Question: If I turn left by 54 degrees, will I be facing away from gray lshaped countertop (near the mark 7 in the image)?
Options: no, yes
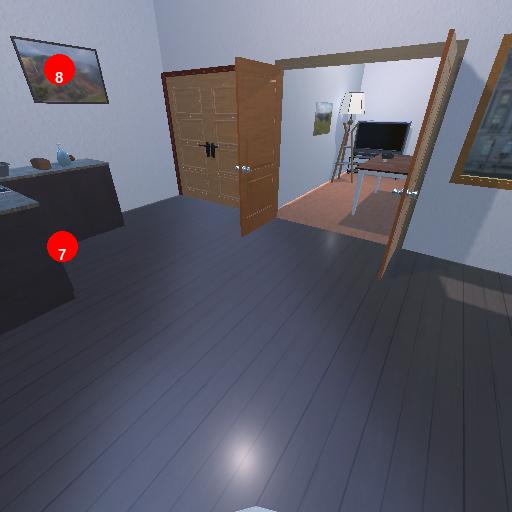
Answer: no